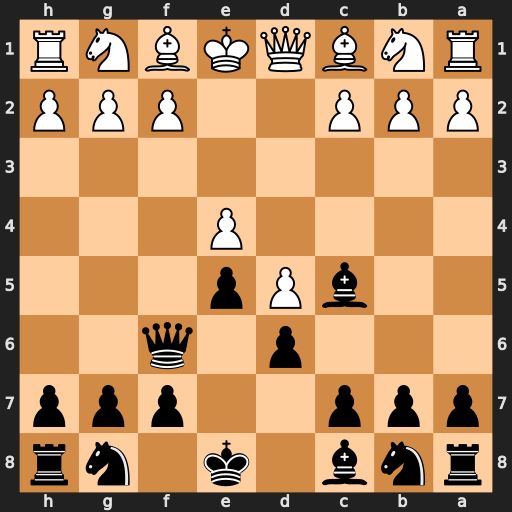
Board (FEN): rnb1k1nr/ppp2ppp/3p1q2/2bPp3/4P3/8/PPP2PPP/RNBQKBNR
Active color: b
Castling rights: KQkq
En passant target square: -
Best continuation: Qxf2#